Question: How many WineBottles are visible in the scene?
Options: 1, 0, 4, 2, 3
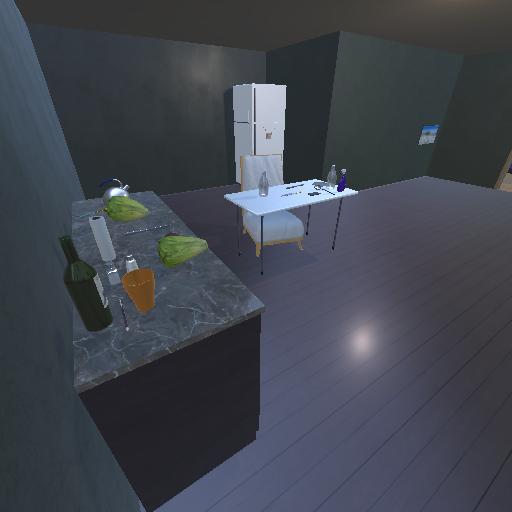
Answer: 1